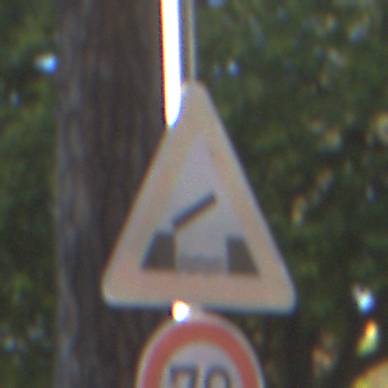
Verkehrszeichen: BeweglicheBruecke
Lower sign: Geschwindigkeit70
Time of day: MorningAfternoon
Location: Outdoor (Suburban)
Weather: Clear
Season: NotSpecified
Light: Natural